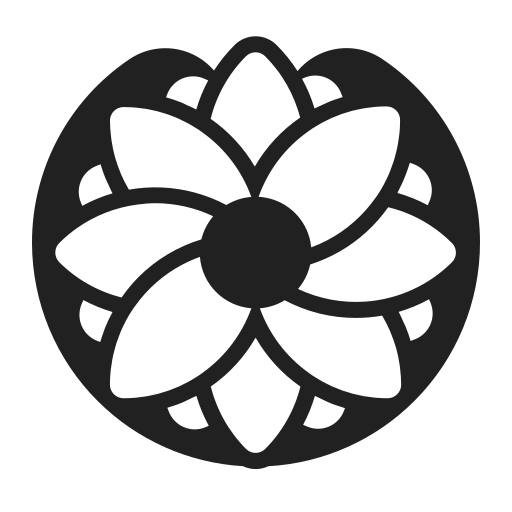
lotus high contrast